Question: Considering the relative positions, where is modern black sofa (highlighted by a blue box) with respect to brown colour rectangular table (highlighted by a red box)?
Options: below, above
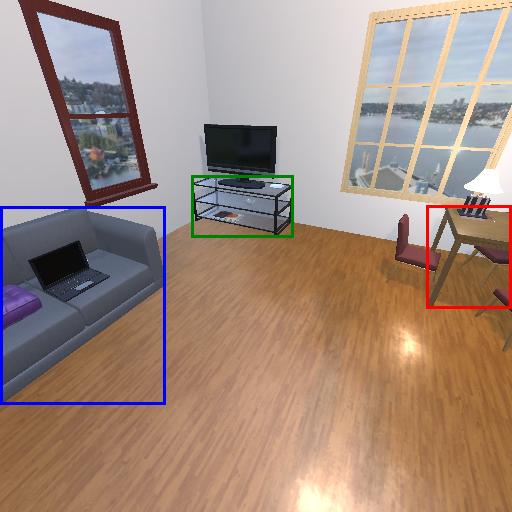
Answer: below